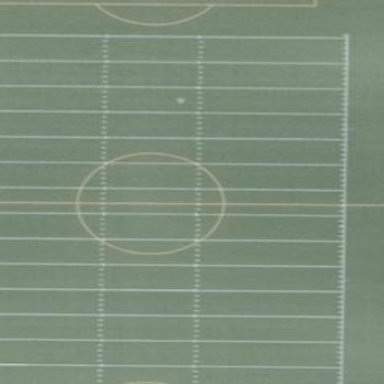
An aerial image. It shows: Grass pitch designated for soccer.